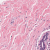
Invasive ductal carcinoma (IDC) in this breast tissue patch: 0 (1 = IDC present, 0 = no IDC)